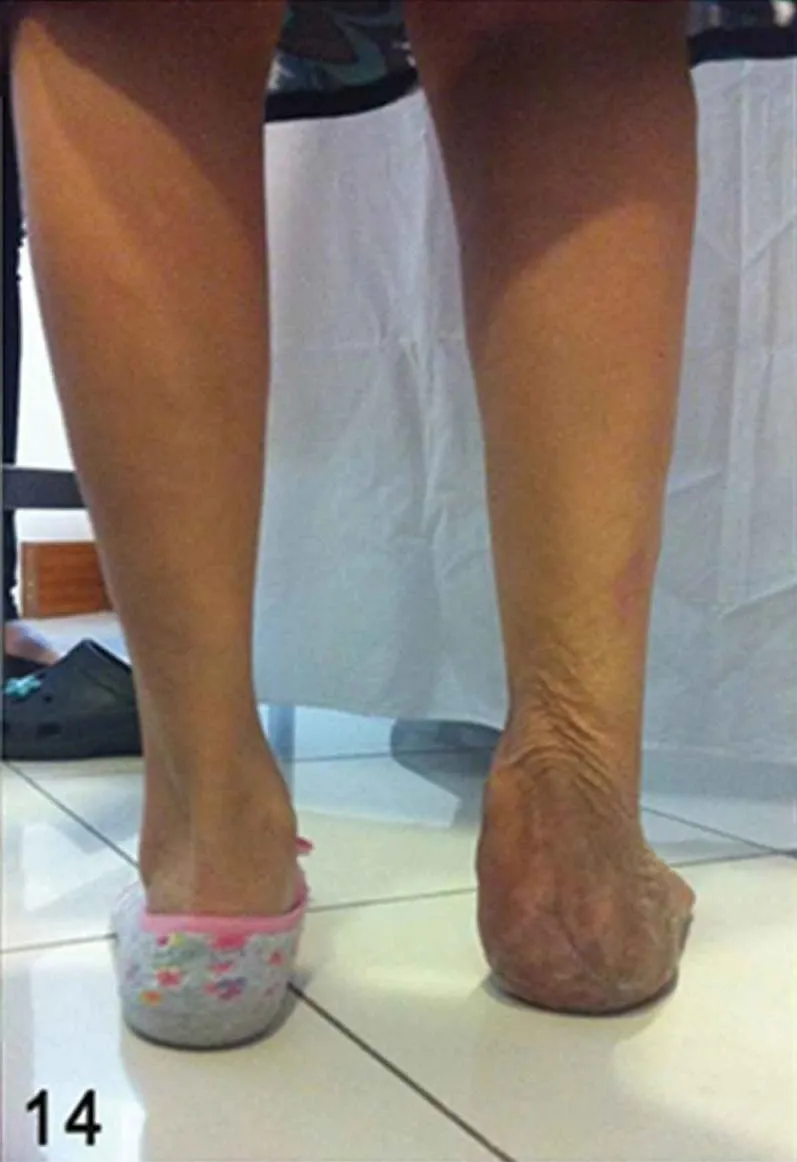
Final clinical outcome. Note the symmetrical alignment in slight valgus of the hindfoot with complete healing of the soft tissue.
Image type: medical_photograph (skin_photograph)